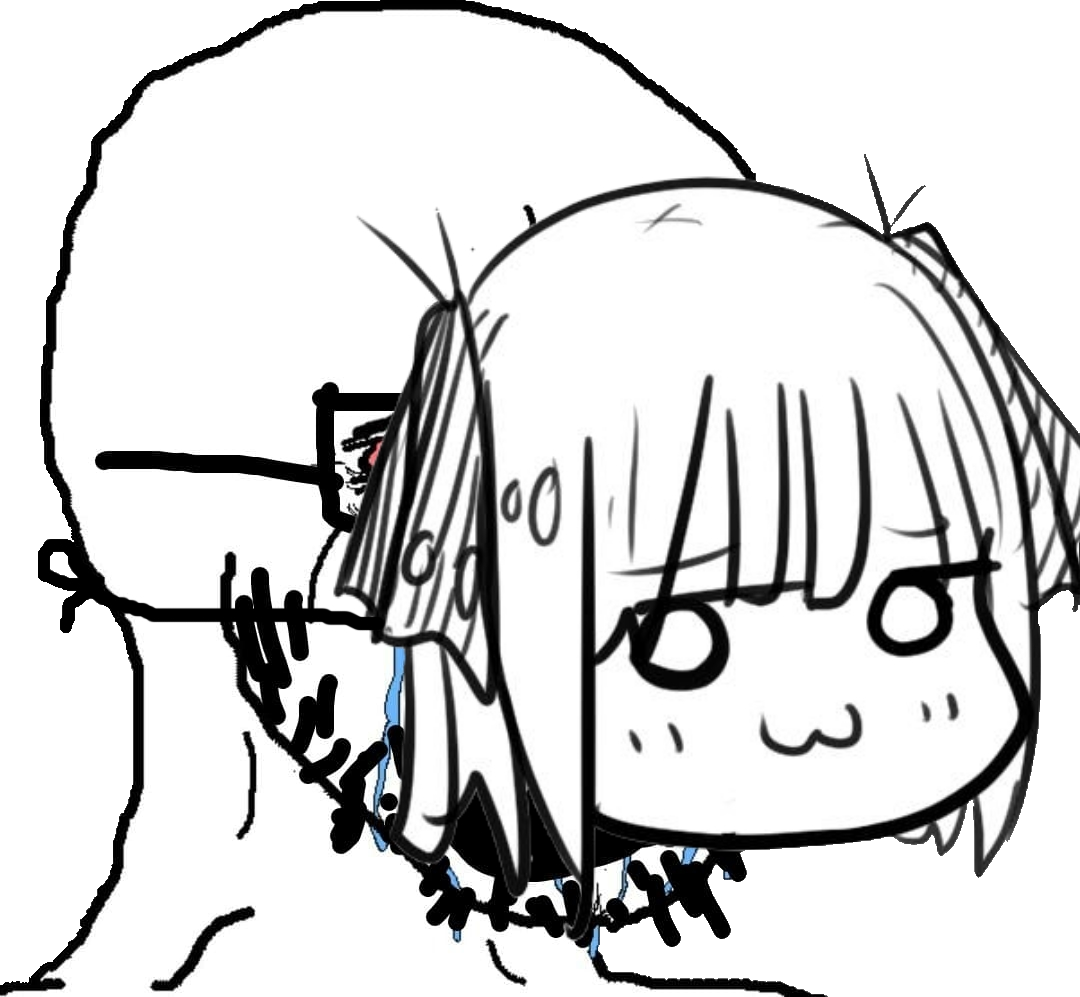
Label: 5_Soyjak